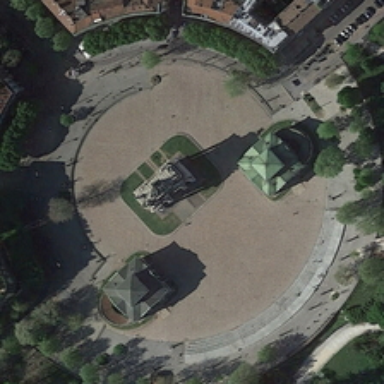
Four green flower beds are in the center of the square .